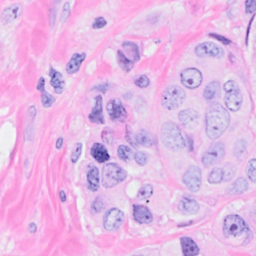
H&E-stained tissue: Breast